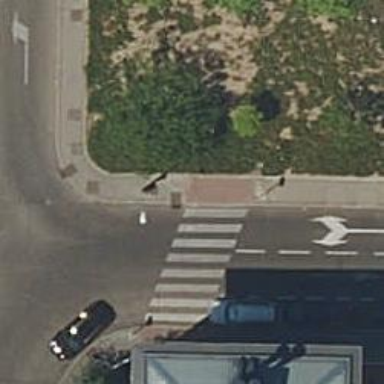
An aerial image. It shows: Kerb barrier.